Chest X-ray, AP view. Patient: 40 years old, sex F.
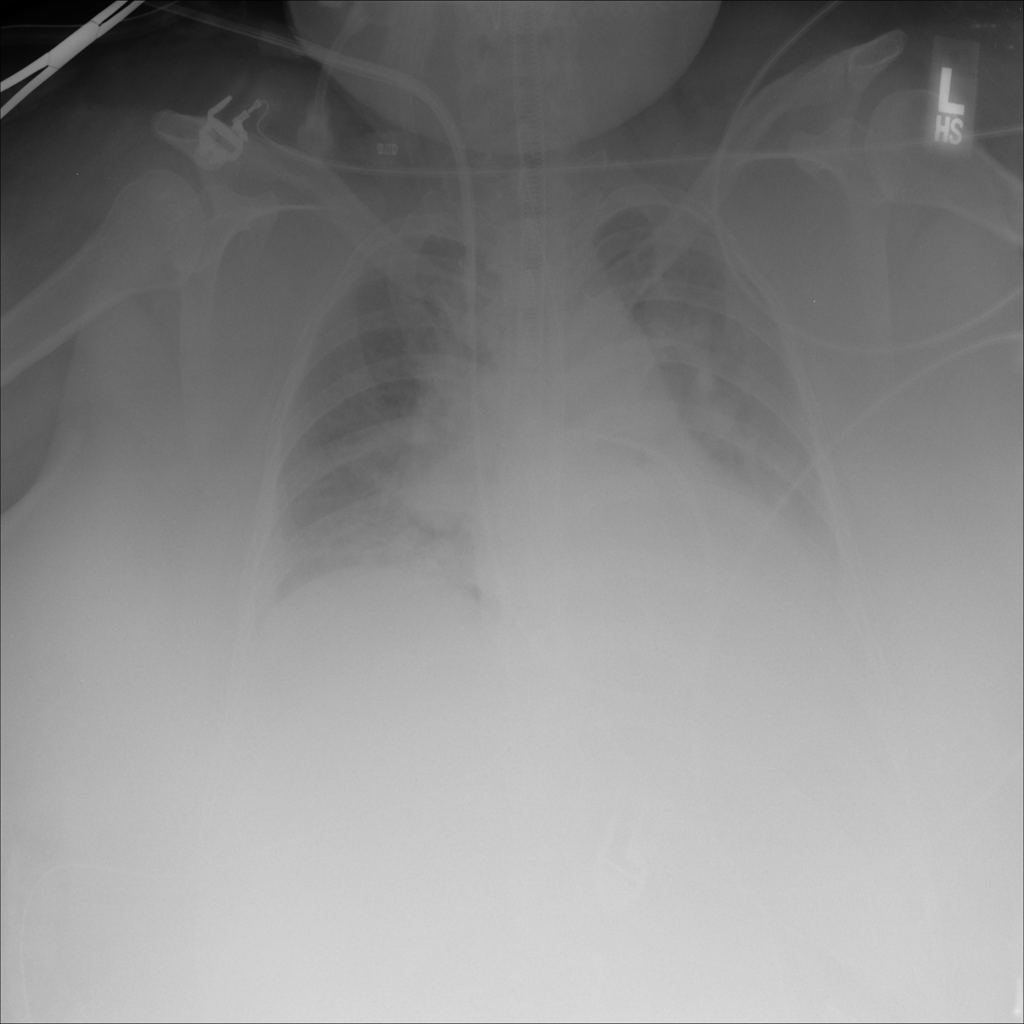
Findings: Consolidation, Infiltration